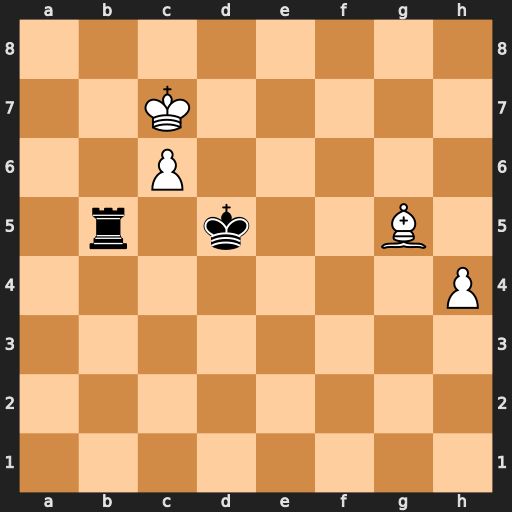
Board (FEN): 8/2K5/2P5/1r1k2B1/7P/8/8/8
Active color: w
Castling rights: -
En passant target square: -
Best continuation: Kd7 Rb6 c7